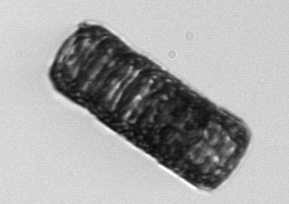
Label: Paralia_sulcata